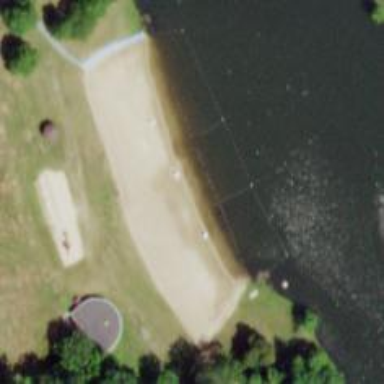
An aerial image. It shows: Emergency lifeguard tower.